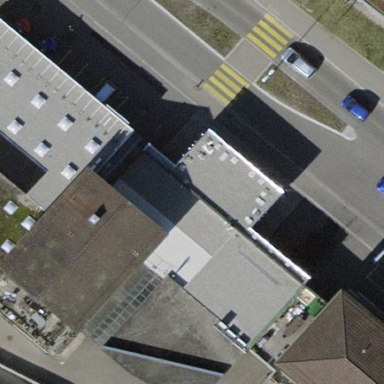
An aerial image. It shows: Flat roof building used as fuel station.